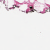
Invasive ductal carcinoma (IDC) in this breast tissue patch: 0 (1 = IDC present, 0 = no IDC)